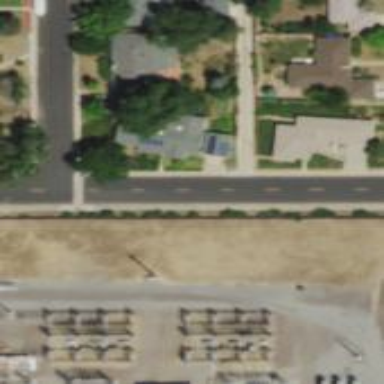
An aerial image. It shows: Alley classified as service road.